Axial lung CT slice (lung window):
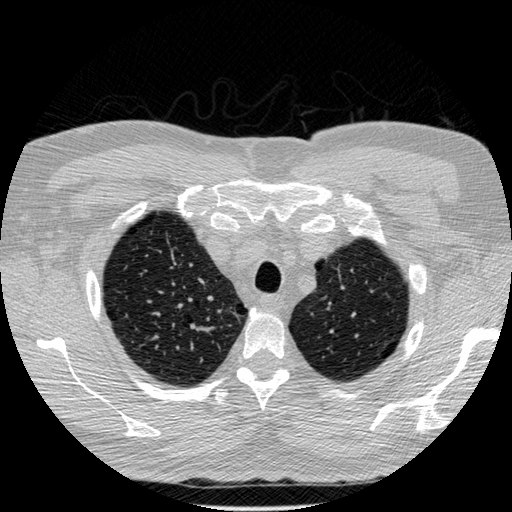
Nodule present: no